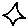
Label: star